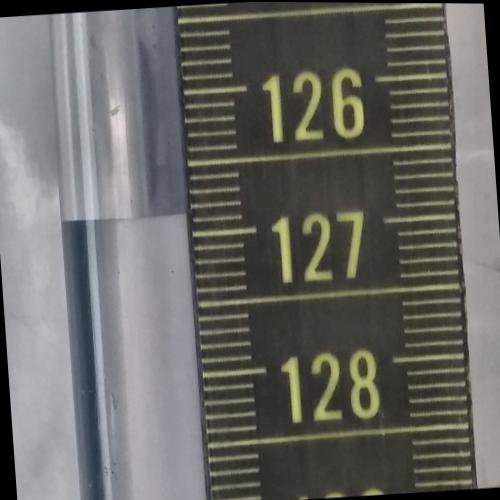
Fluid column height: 126.8 cm